Question: I'm trying to access a resource file in eclipse using the following snippet.
'''
public class ResourceHandler {
public void test() throws IOException {
String filePath = this.getClass().getResource("resources/MANIFEST_HAPPYVERSION.MF").getPath();// throws a NPE
System.out.println( filePath );
//System.out.println( file.exists() );
}
public static void main(String [] args) throws Exception {
ResourceHandler test = new ResourceHandler();
test.test();
}
}
'''
Here's a pic of my directory structure.

What exactly am I doing wrong?
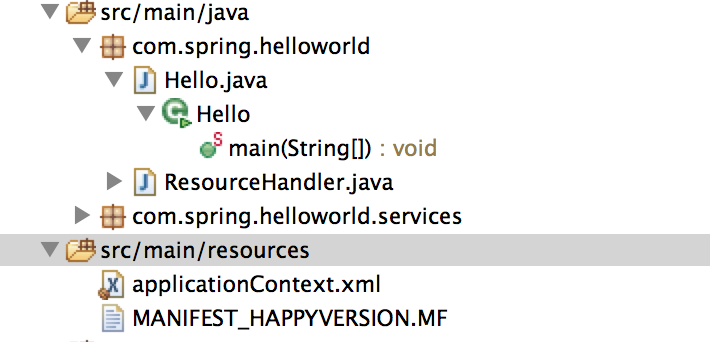
Answer: The correct approach is to use the getResource from the Classloader. So it will work in any place, including a web container.
'''
URL resource = this.getClass().getClassLoader().getResource("MANIFEST_HAPPYVERSION.MF");
if (resource != null) {
String path = resource.getPath(); // You can try getFile...
}
'''